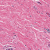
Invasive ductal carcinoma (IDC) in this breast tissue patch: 0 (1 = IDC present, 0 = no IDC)